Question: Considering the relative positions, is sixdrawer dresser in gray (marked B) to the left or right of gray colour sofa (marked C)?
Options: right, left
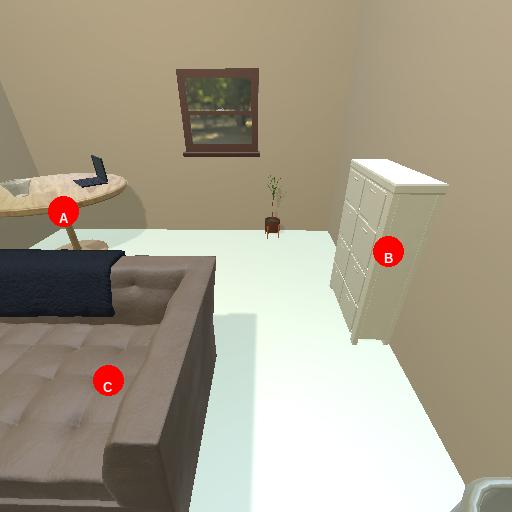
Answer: right